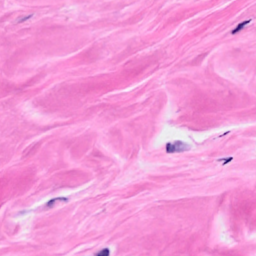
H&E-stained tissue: Breast